Question: I'm working on presenting a textfield with background color on a white white picture, however, I constently get something like this
The code I used to add the background picture and the textfield is like this
'''
var textFieldBackground = UIImageView()
var textField = UITextField()
textFieldBackground.image = UIImage(named: "textFieldBackground")
textFieldBackground.frame.size.width = 3.0
textFieldBackground.frame.size.height = 1.75
textFieldBackground.center.x = view.center.x
textFieldBackground.center.y = view.center.y + 120
textFieldBackground.alpha = 0.00
textField.text = "Enter your name"
textField.frame.size.width = 2.5
textField.frame.size.height = 0.5
textField.center.x = view.center.x
textField.center.y = view.center.y + 120
textField.alpha = 0.00
UIView.animateWithDuration(1.0, delay:3.0,usingSpringWithDamping: 0.5, initialSpringVelocity: 0.0,options: [], animations: {
self.view.addSubview(self.textFieldBackground)
self.textFieldBackground.alpha += 1.0
self.textFieldBackground.transform = CGAffineTransformMakeScale(110, 110)
self.view.addSubview(self.textField)
self.textField.alpha += 1.0
self.textField.transform = CGAffineTransformMakeScale(110, 110)
}, completion: nil)
'''
Thanks!
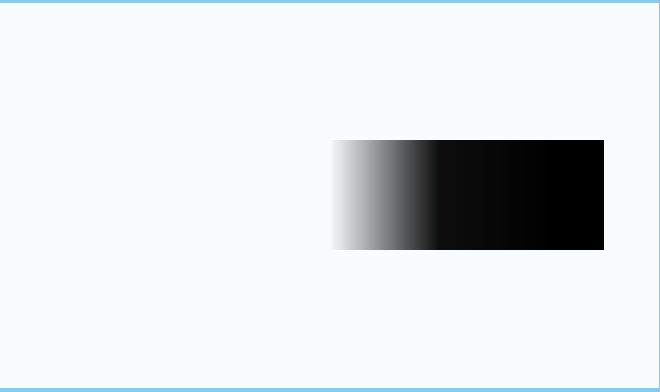
Answer: Didn't you try this:
'''
self.TextField.backgroundColor = UIColor.blackColor();
'''
or you may do this in Interface builder. As most of views it has some kind of similar interface for changing the way it looks
<URL>